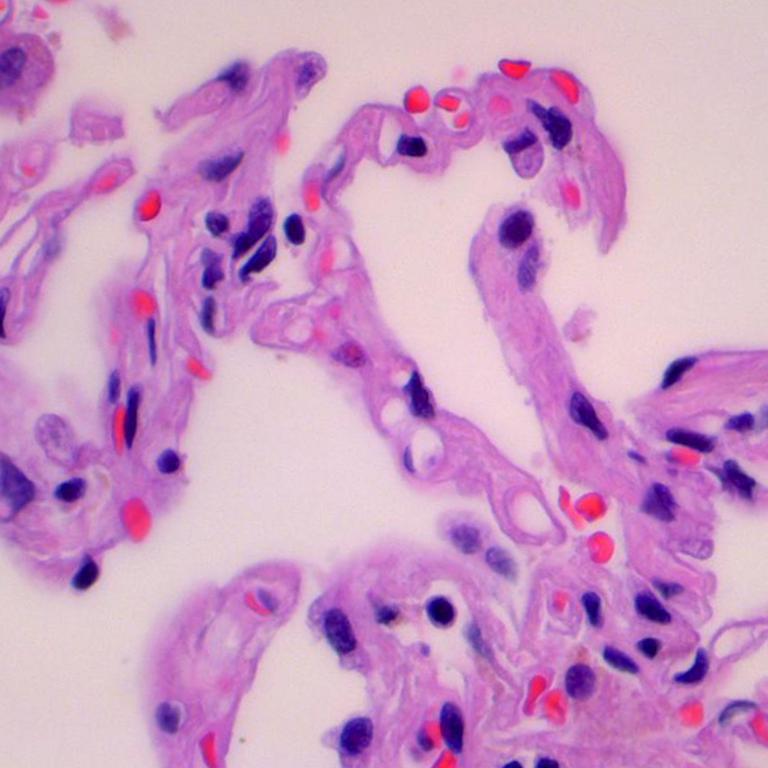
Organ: lung
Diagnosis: benign